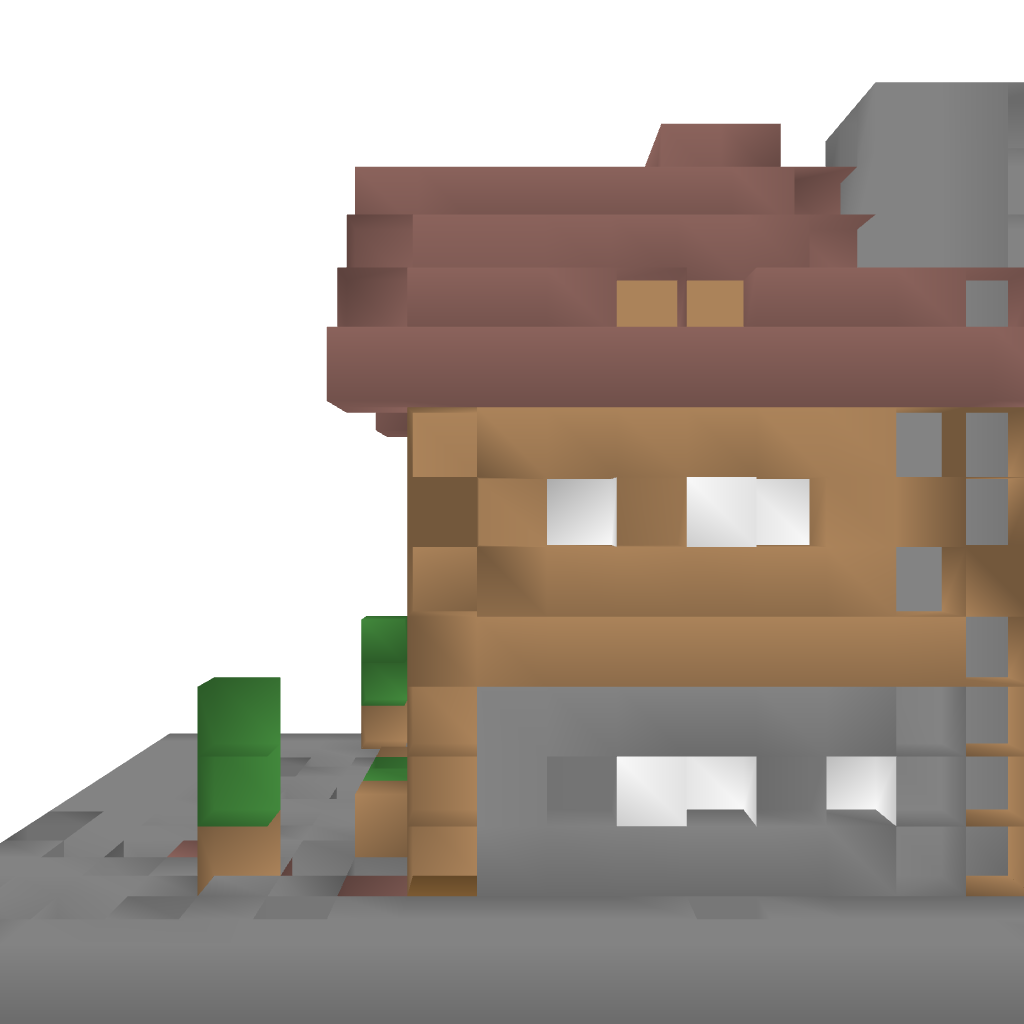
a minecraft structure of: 1700's House bad low quality